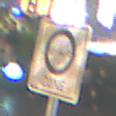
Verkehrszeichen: EndeUmweltzone
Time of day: Night
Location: Outdoor (Urban)
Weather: PartlyCloudy
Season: NotSpecified
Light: Natural